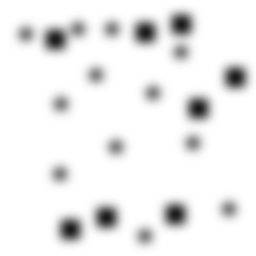
Squares: 8
Triangles: 0
Stars: 12
Total shapes: 20